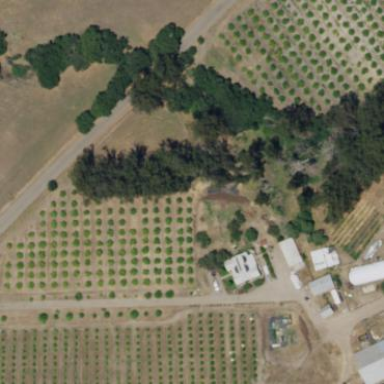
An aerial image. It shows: Orchard.